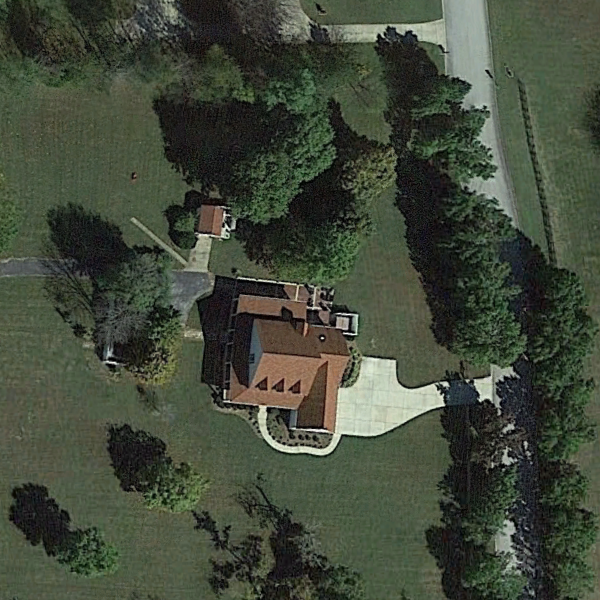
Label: SparseResidential